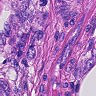
Metastatic tissue present: yes